Question: I am designing a table using <URL> in Android and add entries programmically. The result pleases me so far:

The layout code is
'''
<RelativeLayout
android:id="@+id/table_relativelayout"
android:layout_width="fill_parent"
android:layout_height="fill_parent"
>
<TextView
android:id="@+id/column1_header"
android:layout_width="fill_parent"
android:layout_height="wrap_content"
android:layout_alignParentLeft="true"
android:layout_alignParentTop="true"
android:text="@string/column1_header"
style="?android:attr/listSeparatorTextViewStyle"
android:layout_weight="1.0"
/>
<TextView
android:id="@+id/column2_header"
android:layout_width="wrap_content"
android:layout_height="wrap_content"
android:layout_centerHorizontal="true"
android:layout_alignBaseline="@id/column1_header"
android:text="@string/column1_header"
android:textSize="14sp"
android:textStyle="bold"
android:textAllCaps="true"
android:textColor="@color/textColor"
/>
<TextView
android:id="@+id/column3_header"
android:layout_width="wrap_content"
android:layout_height="wrap_content"
android:layout_alignParentRight="true"
android:layout_alignBaseline="@id/column1_header"
android:text="@string/column3_header"
android:textSize="14sp"
android:textAllCaps="true"
android:textStyle="bold"
android:paddingRight="8dip"
/>
<TextView
android:id="@+id/example_column1_entry"
android:layout_width="wrap_content"
android:layout_height="wrap_content"
android:layout_alignLeft="@id/column1_header"
android:text=""
android:paddingLeft="8dip"
android:visibility="gone"
/>
<TextView
android:id="@+id/example_column2_entry"
android:layout_width="wrap_content"
android:layout_height="wrap_content"
android:layout_alignRight="@id/column2_header"
android:text=""
android:visibility="gone"
/>
<TextView
android:id="@+id/example_column3_entry"
android:layout_width="wrap_content"
android:layout_height="wrap_content"
android:layout_alignRight="@id/column3_header"
android:paddingRight="8dip"
android:text=""
android:visibility="gone"
/>
</RelativeLayout>
'''
However, as more entries are added, scrolling becomes necessary. So I wrap the whole thing in a <URL>
'''
<ScrollView
android:id="@+id/table_scrollview"
android:layout_width="fill_parent"
android:layout_height="wrap_content"
android:scrollbars="vertical"
android:fillViewport="true"
>
...
</ScrollView>
'''
This of course has the result that the header row is hidden if I scroll down. I'd much rather have it outside the <URL> but then I don't know how to align the entries with the header. Any ideas?
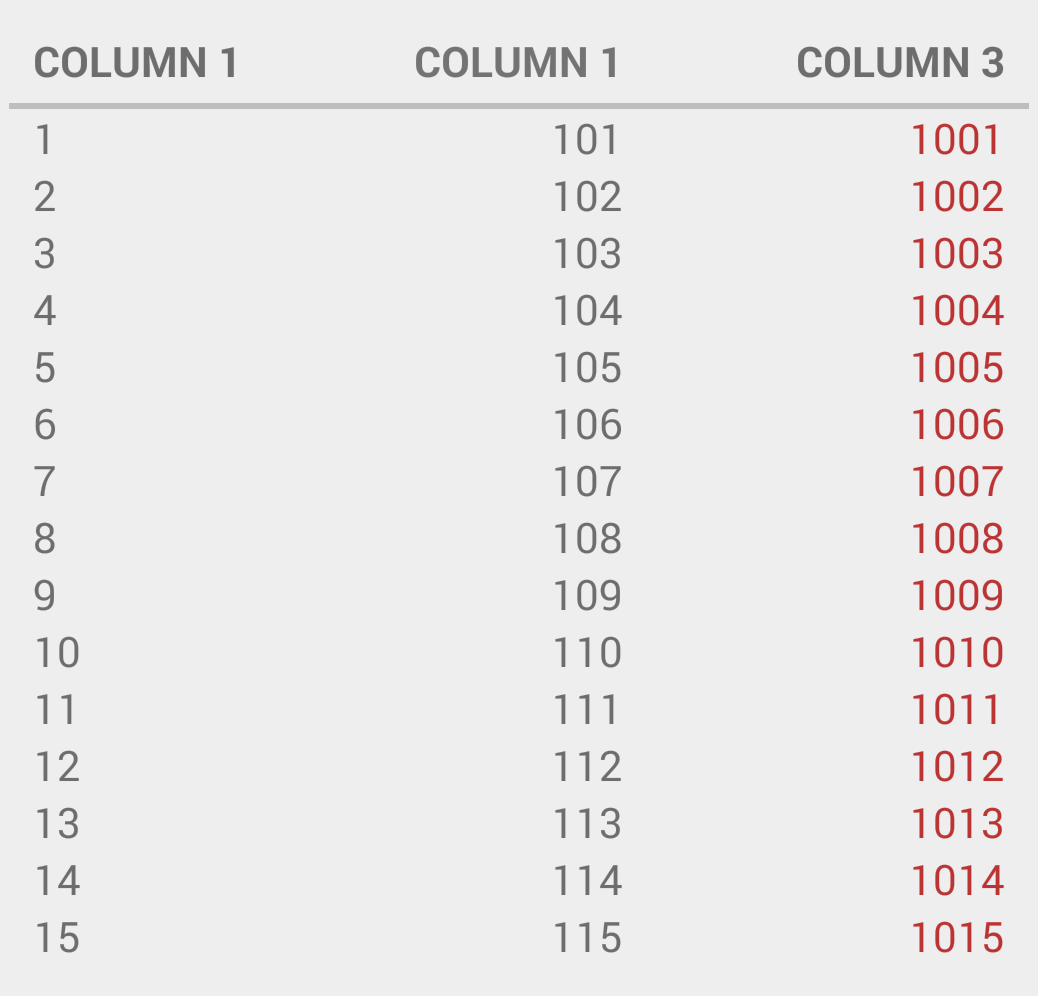
Answer: OK, I found a solution: I'll have the three header TextViews outside of the ScrollView, as suggested by several commenters, and three additional "header" TextViews with the same parameters plus 'android:visibility="invisible"' inside the ScrollViews. Those invisible TextViews will be used to align the visible entries.
Thanks for your answers!